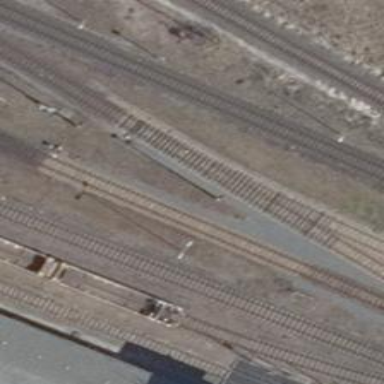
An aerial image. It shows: Railway switch.